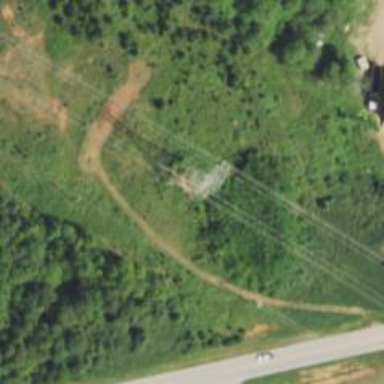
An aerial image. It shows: Lattice structure tower used for power distribution.